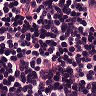
Metastatic tissue present: no